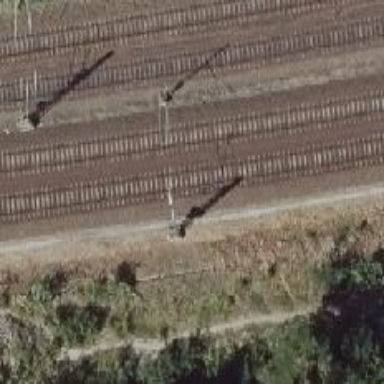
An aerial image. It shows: Railway milestone with catenary mast.